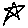
Label: star